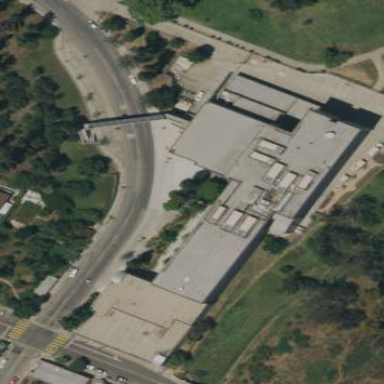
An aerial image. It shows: School building.